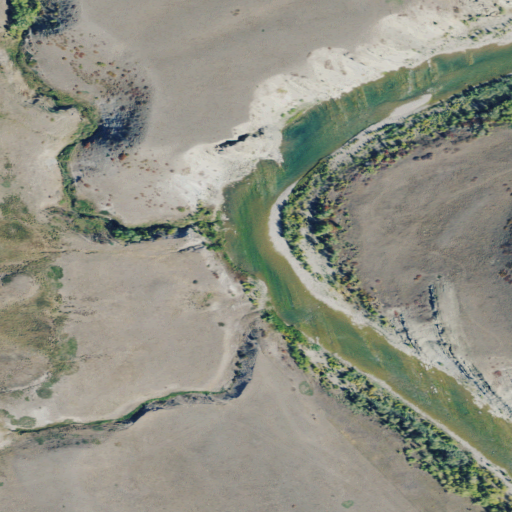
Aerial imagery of valley in Montana named Arnold Coulee containing grassland, shrub, open water, herbaceous wetlands, and barren land